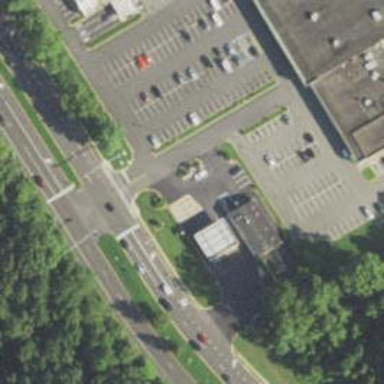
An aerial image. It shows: Asphalt road designated for service vehicles.